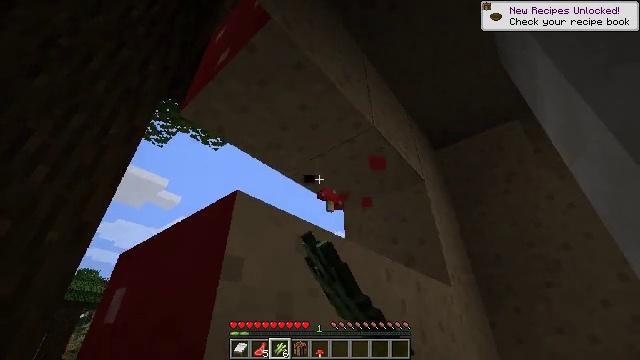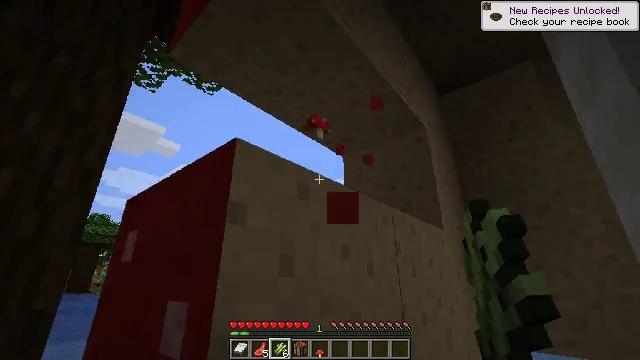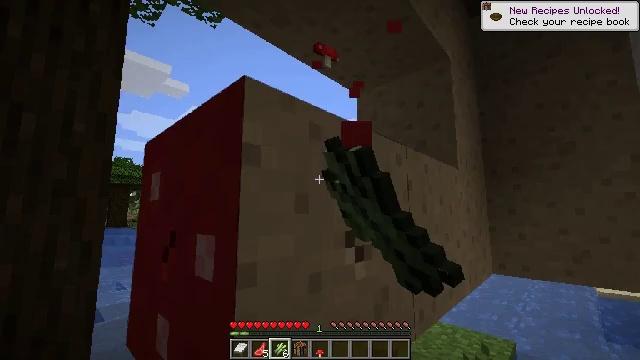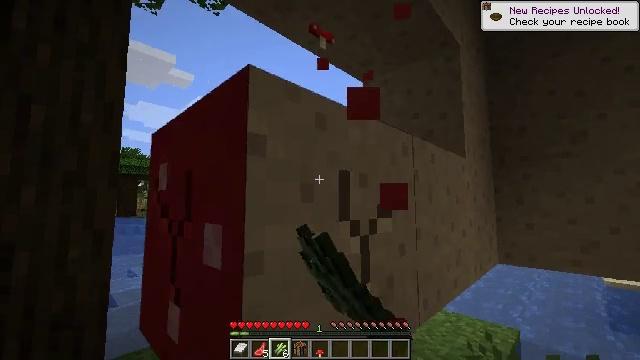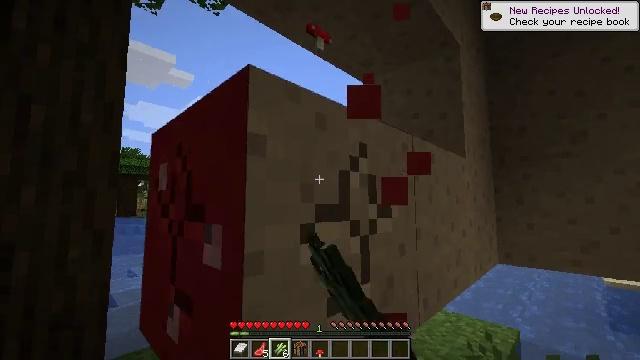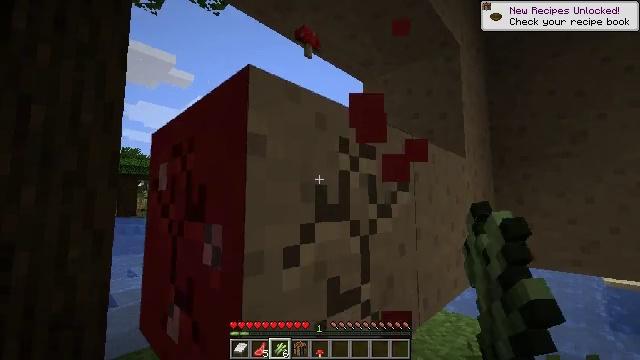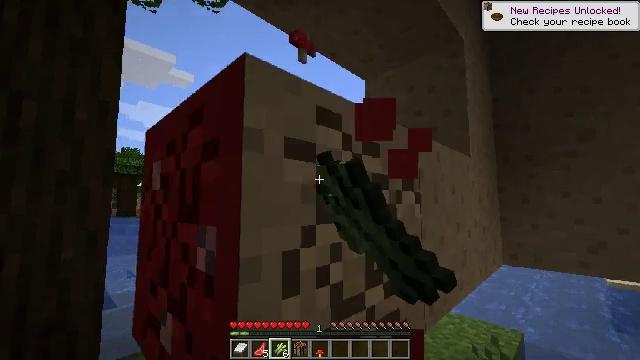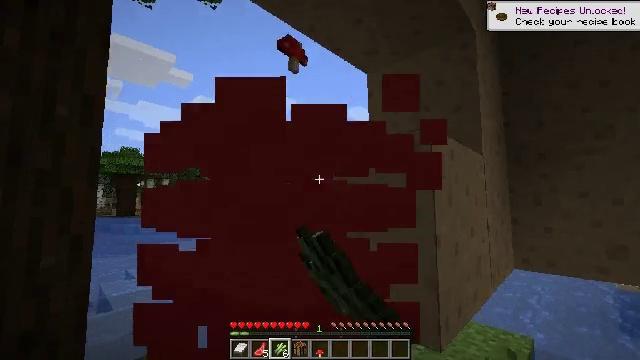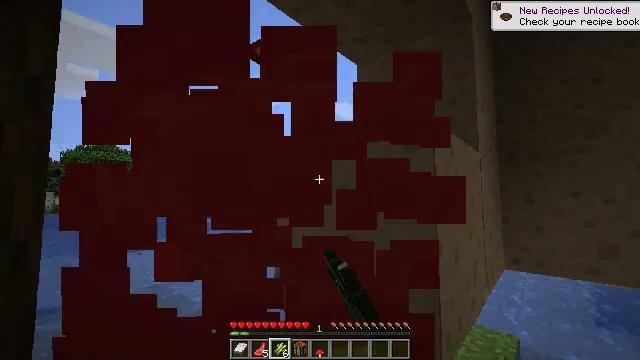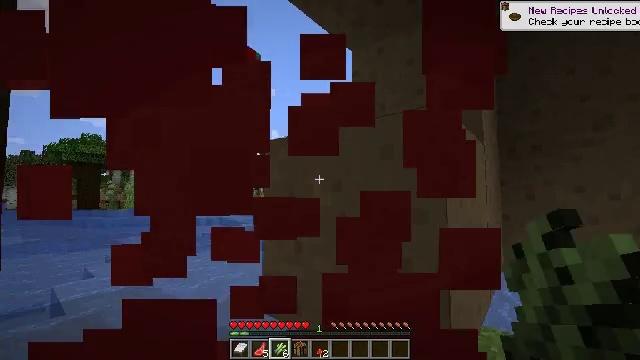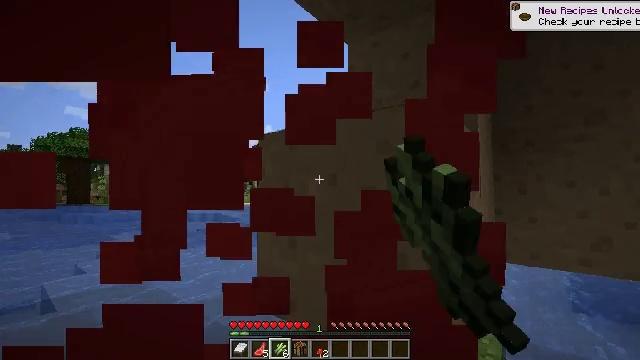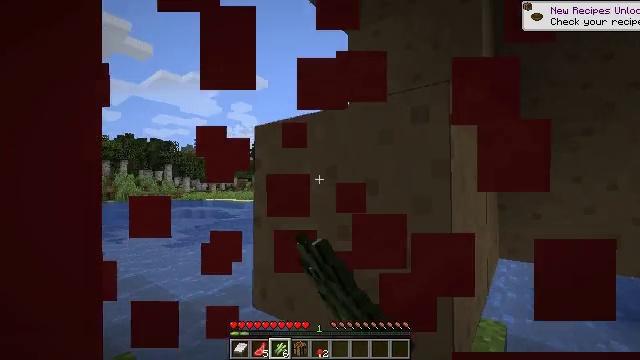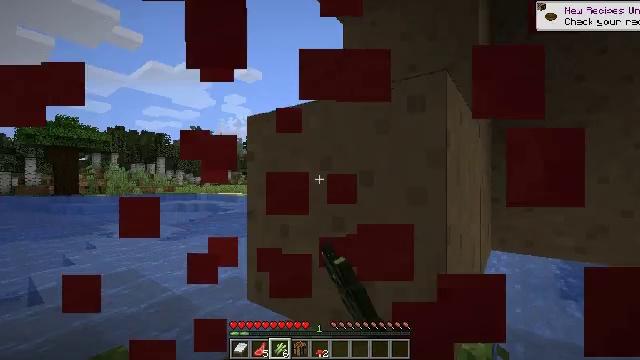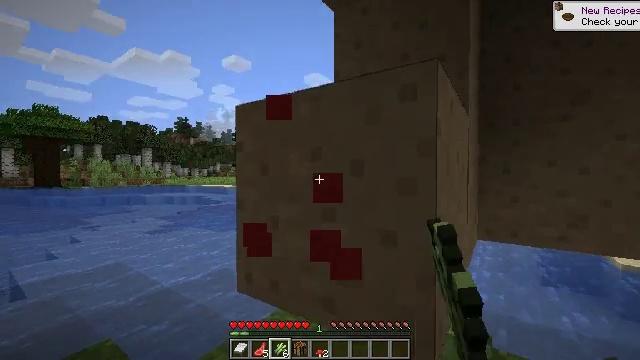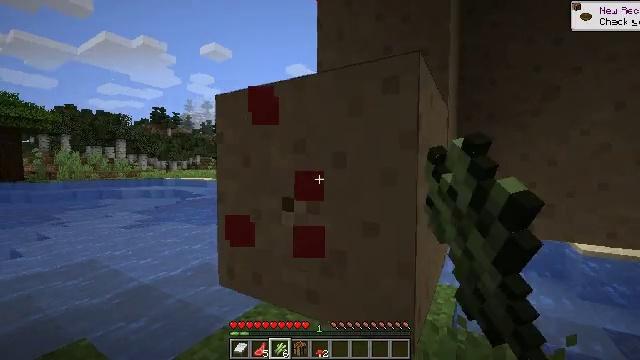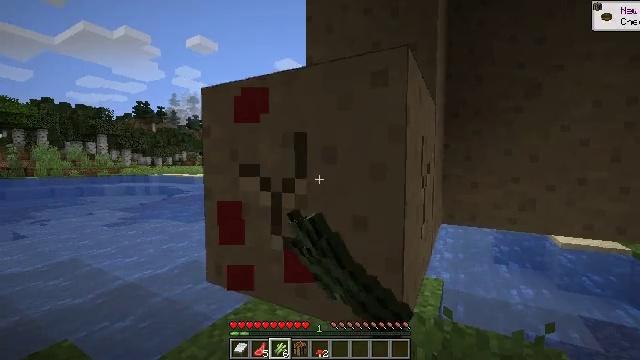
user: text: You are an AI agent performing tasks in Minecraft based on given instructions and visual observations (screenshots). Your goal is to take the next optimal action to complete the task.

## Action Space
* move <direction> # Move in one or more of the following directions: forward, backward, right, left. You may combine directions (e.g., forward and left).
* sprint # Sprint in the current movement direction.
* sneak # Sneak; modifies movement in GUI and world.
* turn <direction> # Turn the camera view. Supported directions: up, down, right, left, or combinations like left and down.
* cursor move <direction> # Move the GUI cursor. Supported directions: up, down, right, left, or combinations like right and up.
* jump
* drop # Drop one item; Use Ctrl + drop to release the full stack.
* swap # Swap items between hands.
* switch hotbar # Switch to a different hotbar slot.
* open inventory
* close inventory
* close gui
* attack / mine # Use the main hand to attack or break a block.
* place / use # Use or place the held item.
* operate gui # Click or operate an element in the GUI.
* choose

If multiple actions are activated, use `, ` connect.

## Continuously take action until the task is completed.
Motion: motion action
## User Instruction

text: Mine the red mushroom block in the forest.
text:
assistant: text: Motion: turn down, attack / mine
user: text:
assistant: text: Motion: turn left and down, attack / mine
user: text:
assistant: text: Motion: turn left and down, attack / mine
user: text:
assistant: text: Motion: attack / mine
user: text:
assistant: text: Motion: attack / mine
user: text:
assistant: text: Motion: move forward, attack / mine
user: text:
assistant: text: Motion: move forward, attack / mine
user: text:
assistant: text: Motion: move forward, turn right, attack / mine
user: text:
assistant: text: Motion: turn right and down, attack / mine
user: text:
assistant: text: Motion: turn right and down, attack / mine
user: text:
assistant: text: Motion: attack / mine
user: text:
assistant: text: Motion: turn right and down, attack / mine
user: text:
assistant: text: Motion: turn right and down, attack / mine
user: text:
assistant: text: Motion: turn right and down, attack / mine
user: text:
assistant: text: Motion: turn right, attack / mine
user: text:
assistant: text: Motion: attack / mine
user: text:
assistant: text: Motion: attack / mine
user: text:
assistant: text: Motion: attack / mine
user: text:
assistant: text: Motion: attack / mine
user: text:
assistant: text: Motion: attack / mine
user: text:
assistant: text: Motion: attack / mine
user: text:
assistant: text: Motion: attack / mine
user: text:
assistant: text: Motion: attack / mine
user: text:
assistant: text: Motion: attack / mine